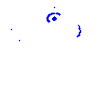
Particle: proton